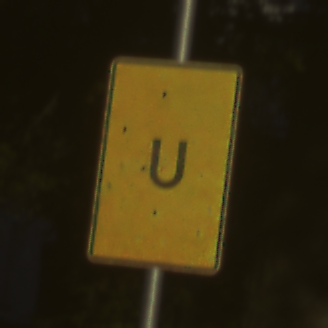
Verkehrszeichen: AnkuendigungOderFortsetzungUmleitungOhnePfeilsymbol
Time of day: SunriseSunset
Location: Outdoor (Nature)
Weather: PartlyCloudy
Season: NotSpecified
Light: Natural